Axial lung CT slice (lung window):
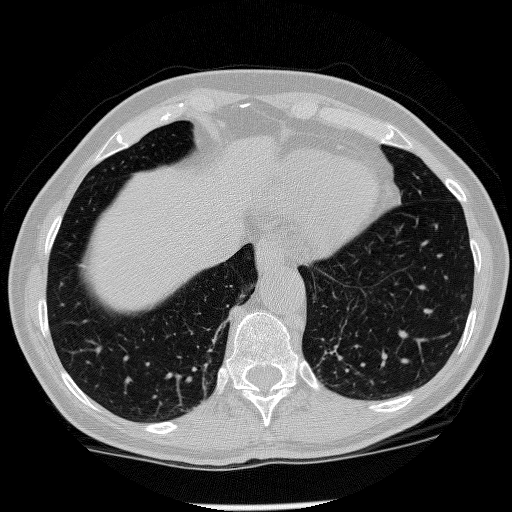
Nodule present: no